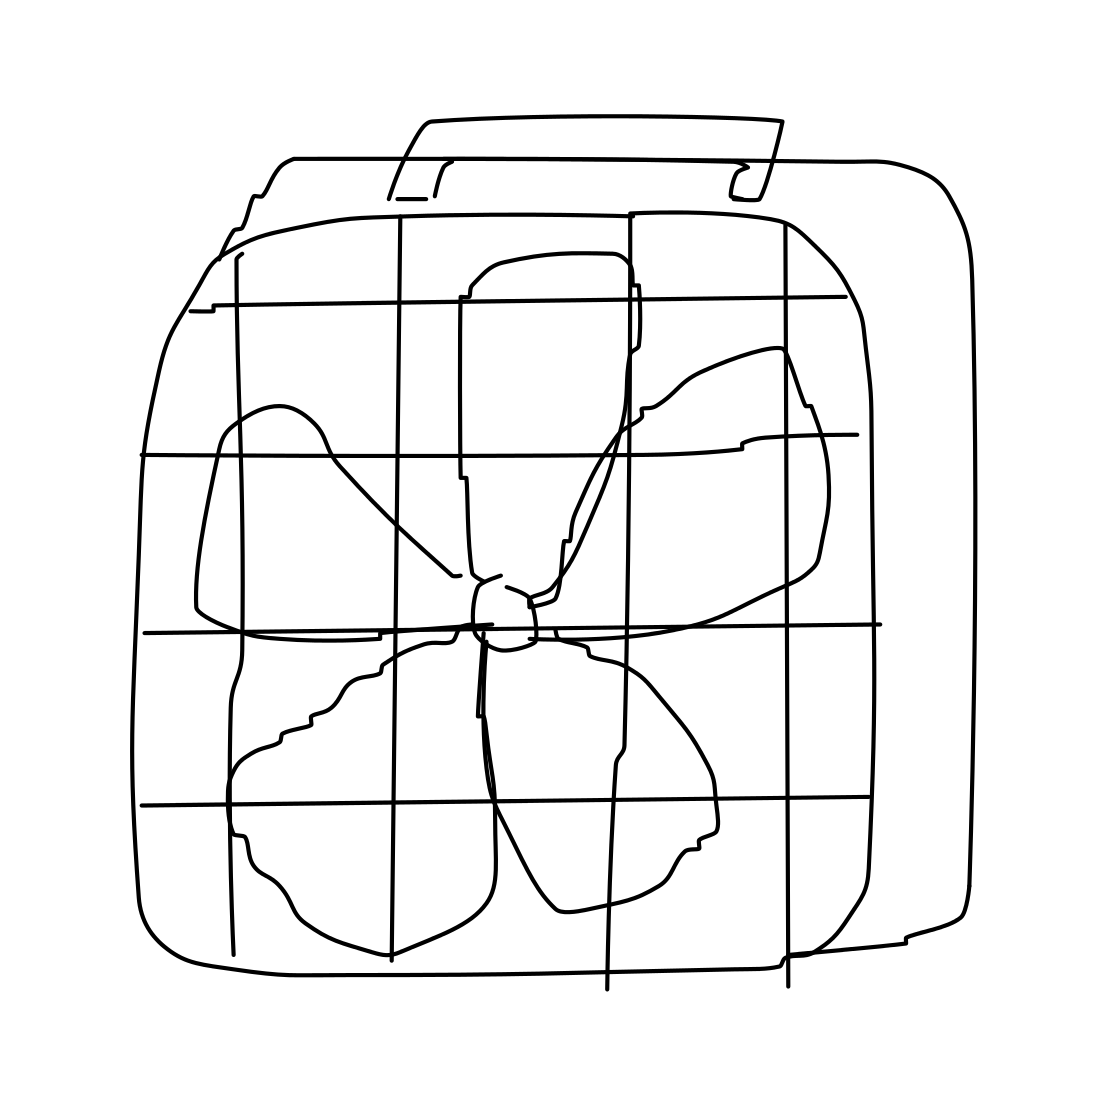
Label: fan